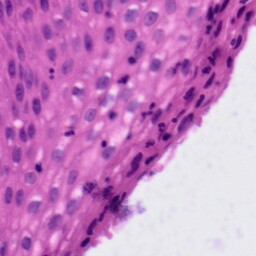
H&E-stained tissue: Tonsil